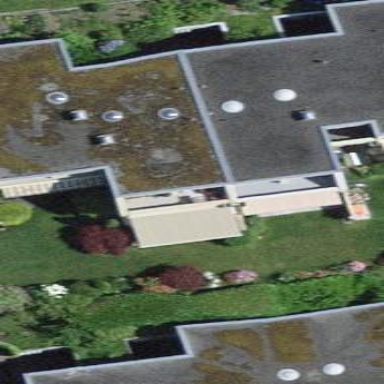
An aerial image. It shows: Terrace building.